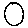
Label: circle